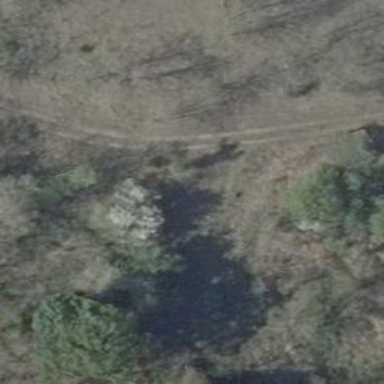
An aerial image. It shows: Sandy track road with grade 4 track type.